Field crop: maize
Growth stage: 2
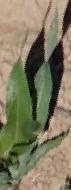
Species: maize